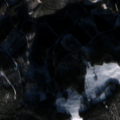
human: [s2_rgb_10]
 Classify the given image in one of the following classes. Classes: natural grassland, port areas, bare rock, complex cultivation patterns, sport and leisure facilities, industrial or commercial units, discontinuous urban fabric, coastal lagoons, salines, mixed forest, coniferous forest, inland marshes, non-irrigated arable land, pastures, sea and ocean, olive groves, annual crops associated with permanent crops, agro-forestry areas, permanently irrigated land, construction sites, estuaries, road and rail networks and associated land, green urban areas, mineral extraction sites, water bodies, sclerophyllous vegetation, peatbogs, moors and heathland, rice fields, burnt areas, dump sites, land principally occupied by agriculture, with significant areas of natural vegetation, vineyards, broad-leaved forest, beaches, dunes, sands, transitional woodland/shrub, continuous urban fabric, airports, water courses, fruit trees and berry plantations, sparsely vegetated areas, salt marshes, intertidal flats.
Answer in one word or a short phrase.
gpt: coniferous forest, natural grassland, moors and heathland